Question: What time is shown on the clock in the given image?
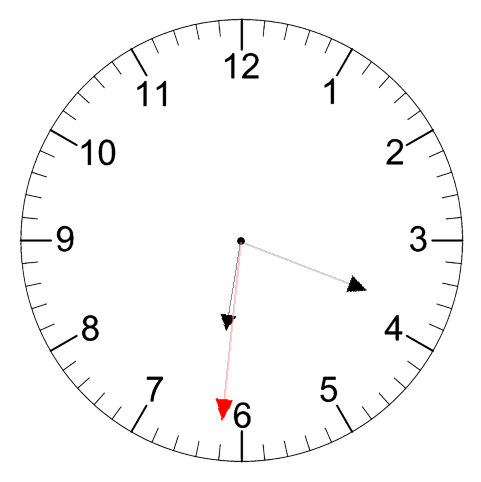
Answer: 06:18:31